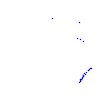
Particle: pion